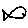
Label: fish